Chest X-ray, PA view. Patient: 54 years old, sex M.
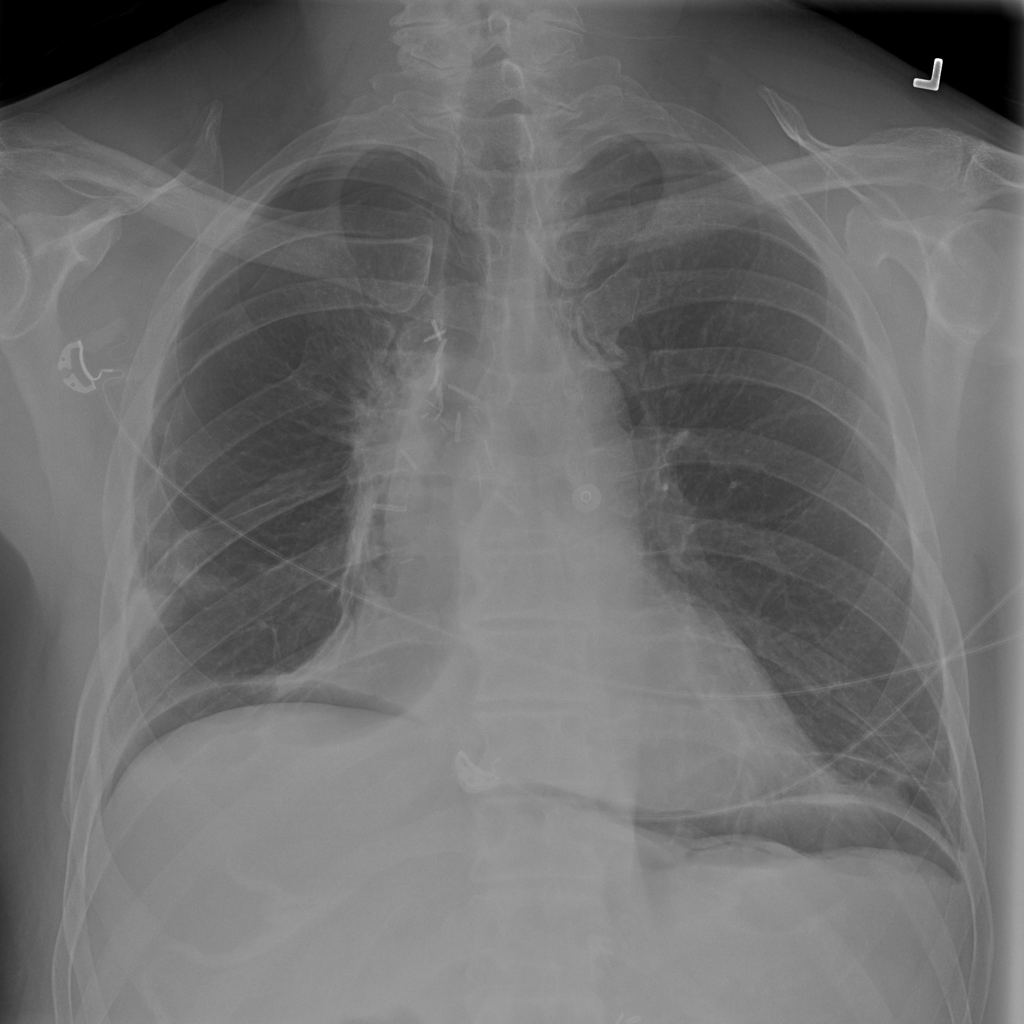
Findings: Pneumothorax